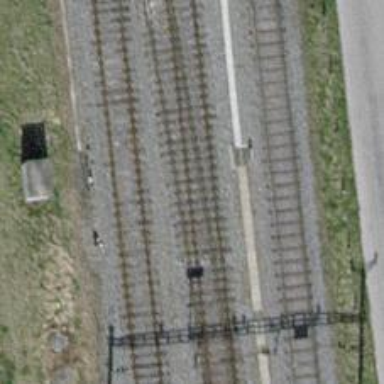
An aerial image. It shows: Single-track electrified railway siding with contact line for service.